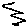
Label: zigzag